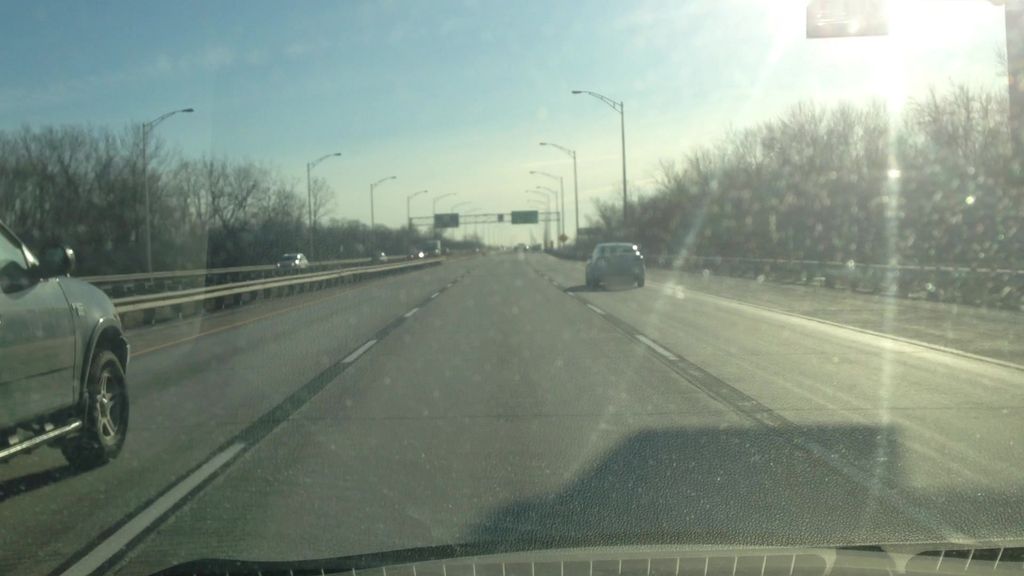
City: montreal